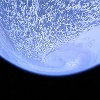
Label: cloud